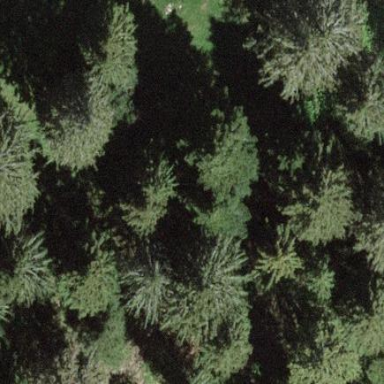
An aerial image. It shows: Forest area.